Question: In my app I am rotating a 'UIView' to the devices orientation using 'CMMotionManager'. The idea is to keep the 'UIView' level no matter how the user rotates it around its z axis. Image the horizon instrument in airplanes.
This does work pretty well but now I am challenged with a real doozy. I want resize the frame of the 'UIView' when it is rotated so that it always exactly fits into the devices screen AND keeps its aspect ratio. See the awesome drawing below.
Any help here will be very much appreciated!

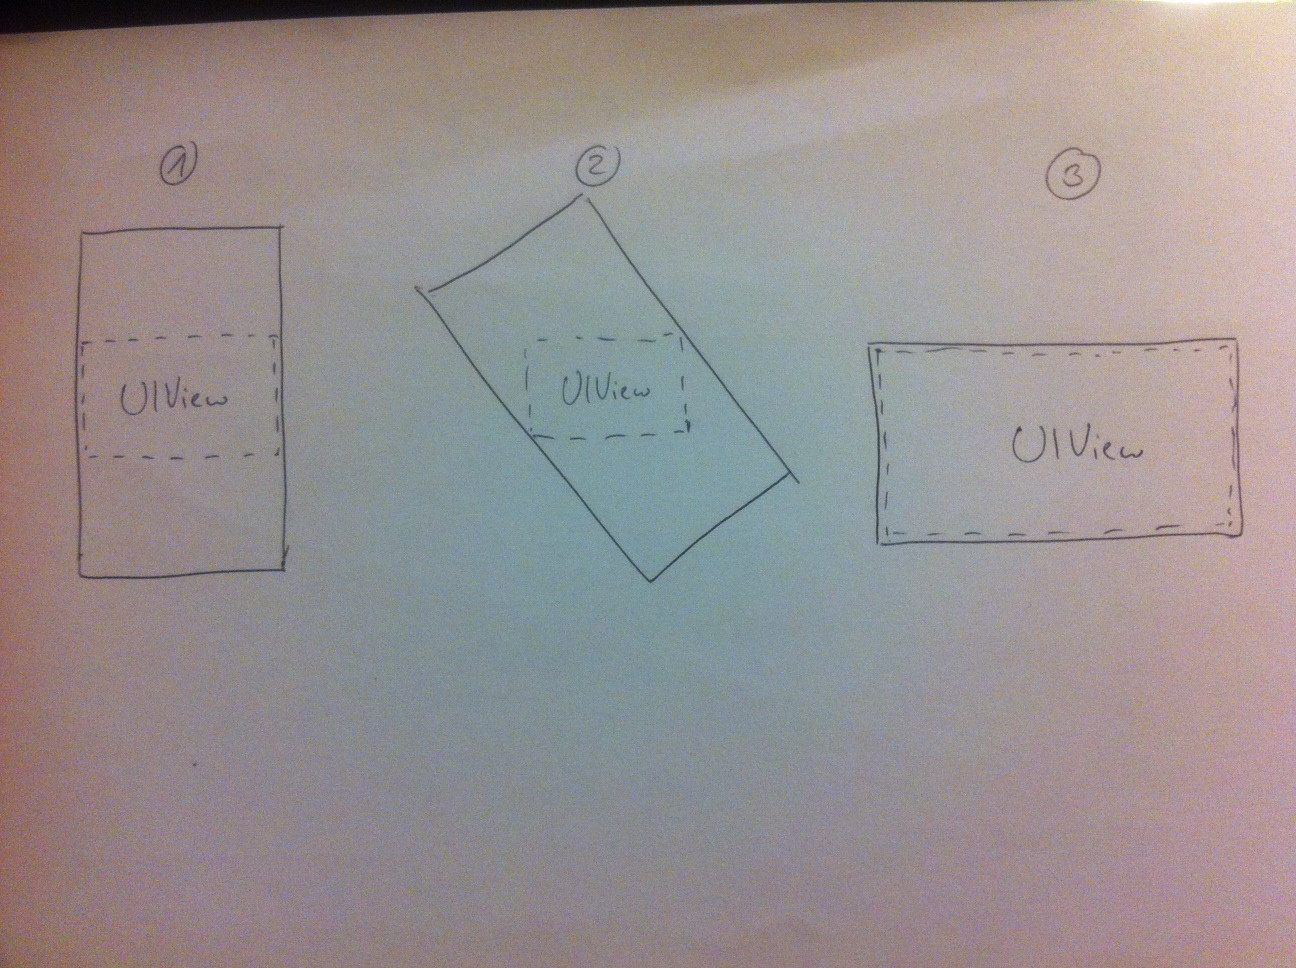
Answer: Assume your device's screen has width W and height H, and the view has height h and width w. You need to scale the frame of the view by a scaling factor to ensure that opposite corners of the view are in contact with the edges of the screen. If you have rotated by an angle theta, then you want to find the largest scaling factor which satisfies:
scaling_factor * ( h * sin(theta) + w * cos(theta)) <= W ; and
scaling_factor * ( h * cos(theta) + w * sin(theta)) <= H
So, re-arrange these:
scaling_factor <= W / ( h * sin(theta) + w * cos(theta)); and
scaling_factor <= H / ( h * cos(theta) + w * sin(theta))
Calculate each of these, and pick the smaller of the two. Either adjust the size of the frame accordingly, or use the CGAffineTransformMakeScale to apply the scaling factor via the view's transform property. You will need to adjust these formulae slightly if theta is negative or more than pi/2, or use abs(theta) for negative theta and (pi - theta) for theta > pi/2.